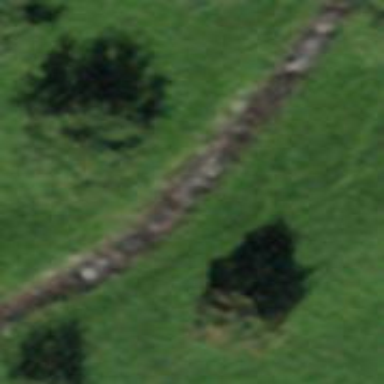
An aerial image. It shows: Ditch in the surroundings.